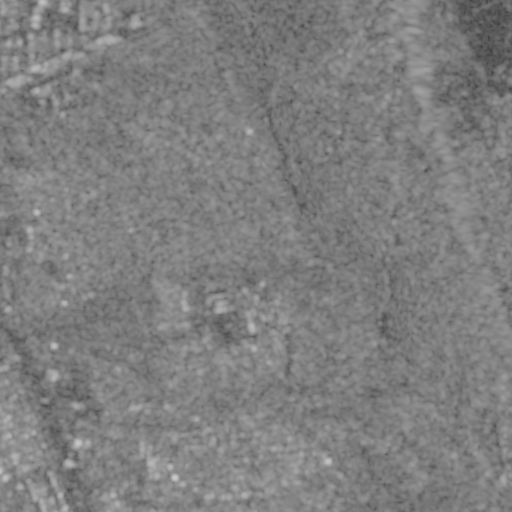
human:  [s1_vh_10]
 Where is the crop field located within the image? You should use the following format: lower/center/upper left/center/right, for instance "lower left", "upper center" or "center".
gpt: The crop field is located in the upper right of the image.
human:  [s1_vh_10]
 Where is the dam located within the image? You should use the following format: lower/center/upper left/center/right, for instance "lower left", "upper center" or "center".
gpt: The dam is located in the upper right of the image.
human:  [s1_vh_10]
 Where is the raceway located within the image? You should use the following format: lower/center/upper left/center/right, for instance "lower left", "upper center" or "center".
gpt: The raceway is located in the lower left of the image.
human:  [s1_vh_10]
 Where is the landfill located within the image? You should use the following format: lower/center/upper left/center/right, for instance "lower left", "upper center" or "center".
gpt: There is no landfill in the image.

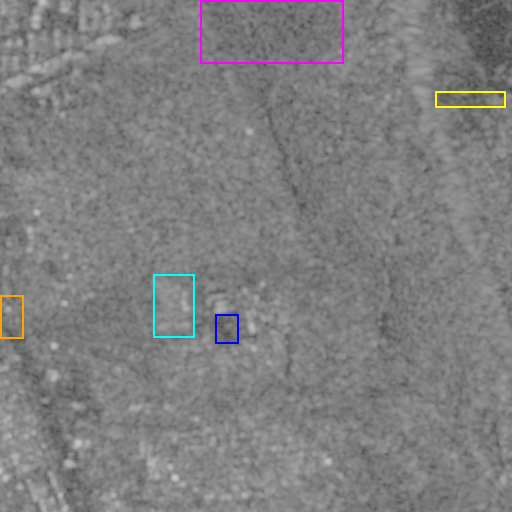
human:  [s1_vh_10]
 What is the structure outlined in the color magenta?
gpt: The structure outlined in magenta is a crop field.
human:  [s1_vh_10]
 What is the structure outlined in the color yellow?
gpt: The structure outlined in yellow is a dam.
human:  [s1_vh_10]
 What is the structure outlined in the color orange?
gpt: The structure outlined in orange is a park.
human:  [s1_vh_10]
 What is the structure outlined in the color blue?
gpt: The structure outlined in blue is a parking lot.
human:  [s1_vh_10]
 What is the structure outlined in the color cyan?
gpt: The structure outlined in cyan is a power substation.
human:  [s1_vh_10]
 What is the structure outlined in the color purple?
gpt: There is no purple outline.